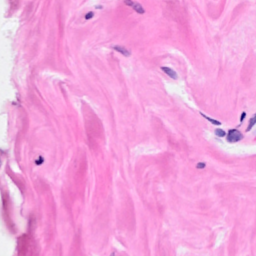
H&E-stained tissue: Breast